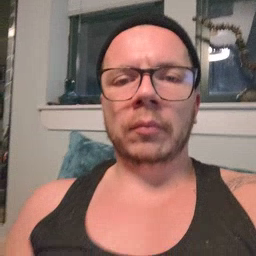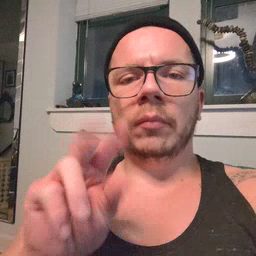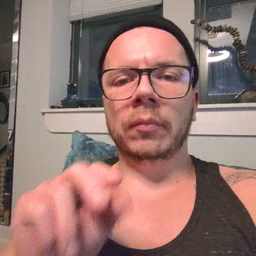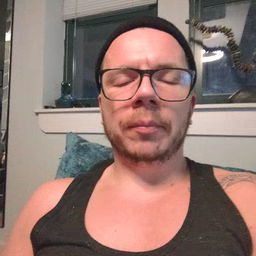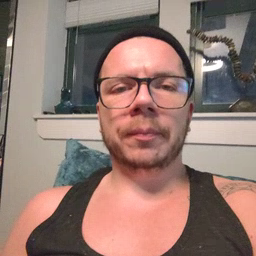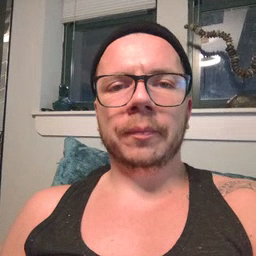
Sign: no